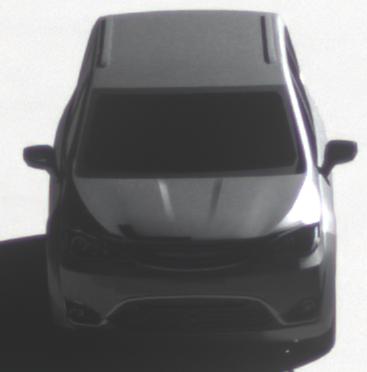
Make: Chrysler
Model: Pacifica
Detailed model: -
Model produced from: 2016
Model produced until: 2020
Doors: 5
Color: gray
Road condition: dry road
Daytime: morning or afternoon
Contrast: high contrast